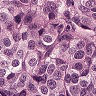
Metastatic tissue present: yes